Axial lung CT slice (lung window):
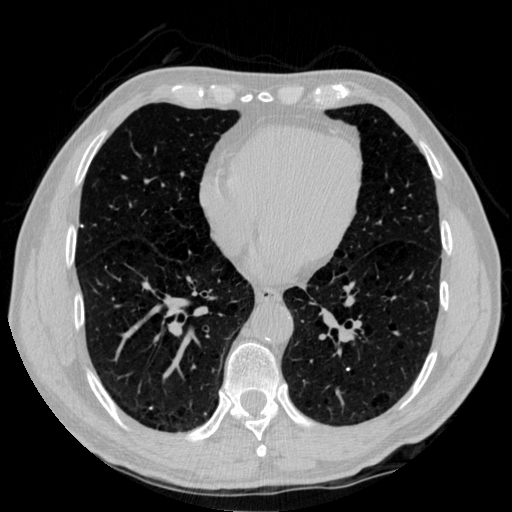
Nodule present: no